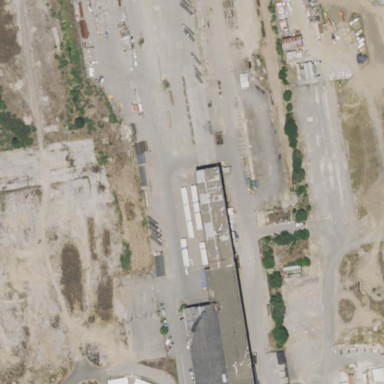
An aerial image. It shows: Industrial area used as quarry.